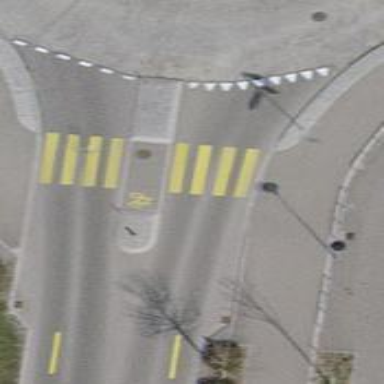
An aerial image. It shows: Uncontrolled road crossing with pedestrian island.